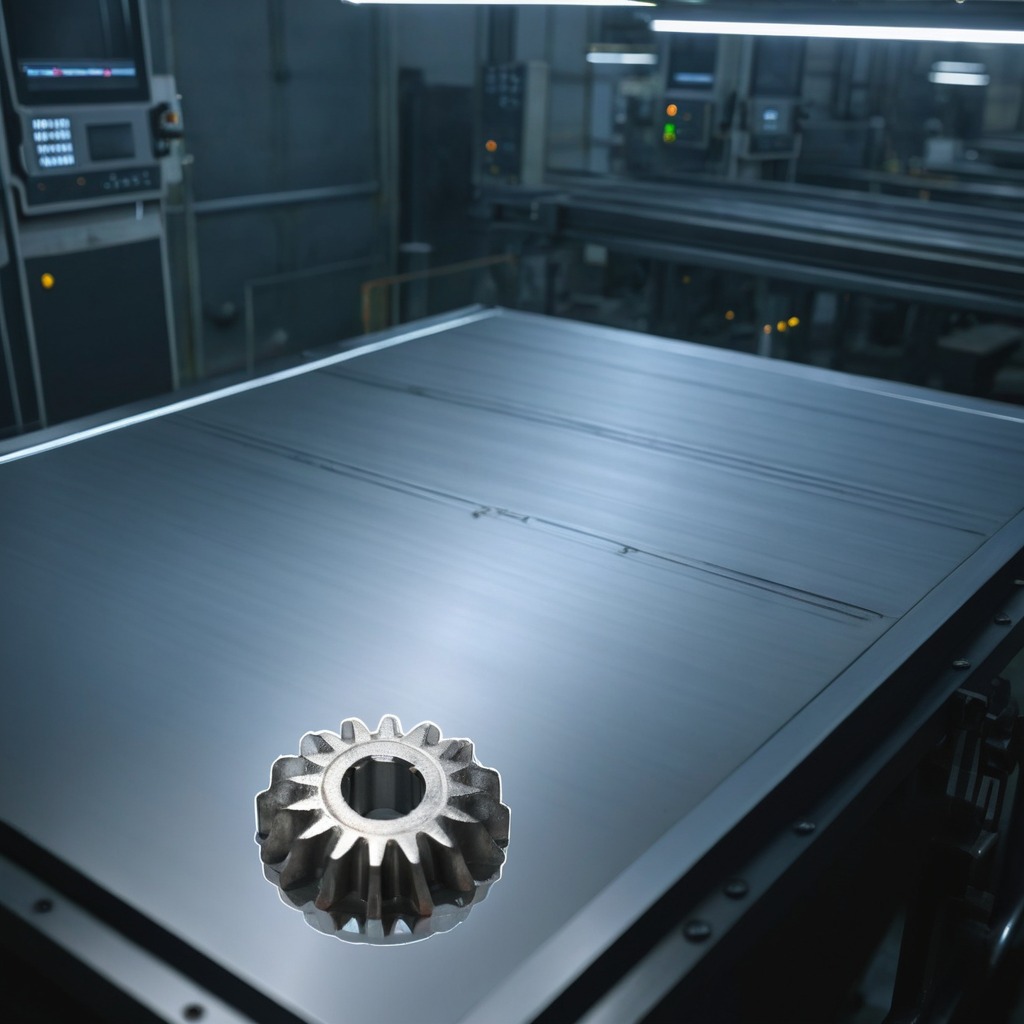
A steel gear with teeth is lying on a metal table in a machine shop under fluorescent lights.